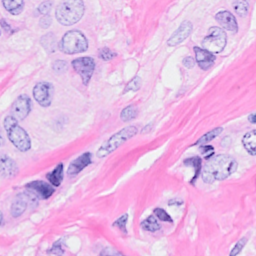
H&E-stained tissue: Breast